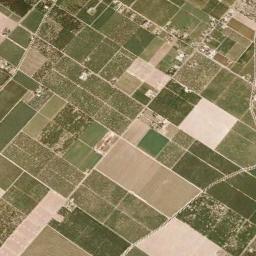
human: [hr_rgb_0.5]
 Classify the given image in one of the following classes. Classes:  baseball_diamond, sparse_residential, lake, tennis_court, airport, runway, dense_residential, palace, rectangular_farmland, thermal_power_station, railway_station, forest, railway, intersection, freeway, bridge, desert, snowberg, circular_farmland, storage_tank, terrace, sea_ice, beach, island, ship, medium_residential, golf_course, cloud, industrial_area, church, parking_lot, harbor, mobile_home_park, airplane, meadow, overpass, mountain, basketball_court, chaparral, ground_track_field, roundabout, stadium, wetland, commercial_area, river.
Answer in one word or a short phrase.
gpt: rectangular_farmland